Question: I'm making an avatar command, and it shows the users name in the embed, but not the actual avatar.
'''
if (message.content.startsWith(PREFIX + 'avatar')) {
const user = message.mentions.users.first() || message.author;
const avatarEmbed = new Discord.MessageEmbed()
.setImage(user.avatarURL)
.setAuthor(user.username)
.setColor(0x7732a8);
message.channel.send(avatarEmbed);
}
'''

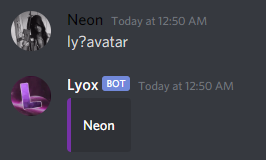
Answer: Easy to solve,
<URL> after it.